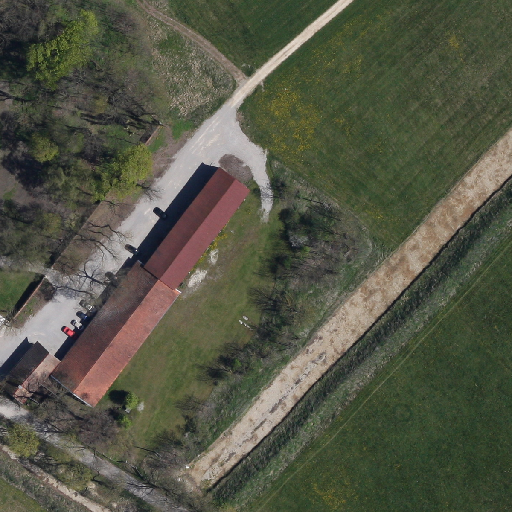
Referring expression: road